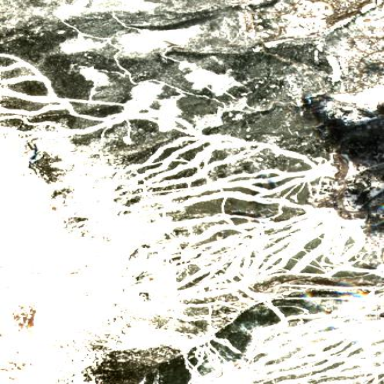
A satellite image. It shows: Area designated for winter sports.